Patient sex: M
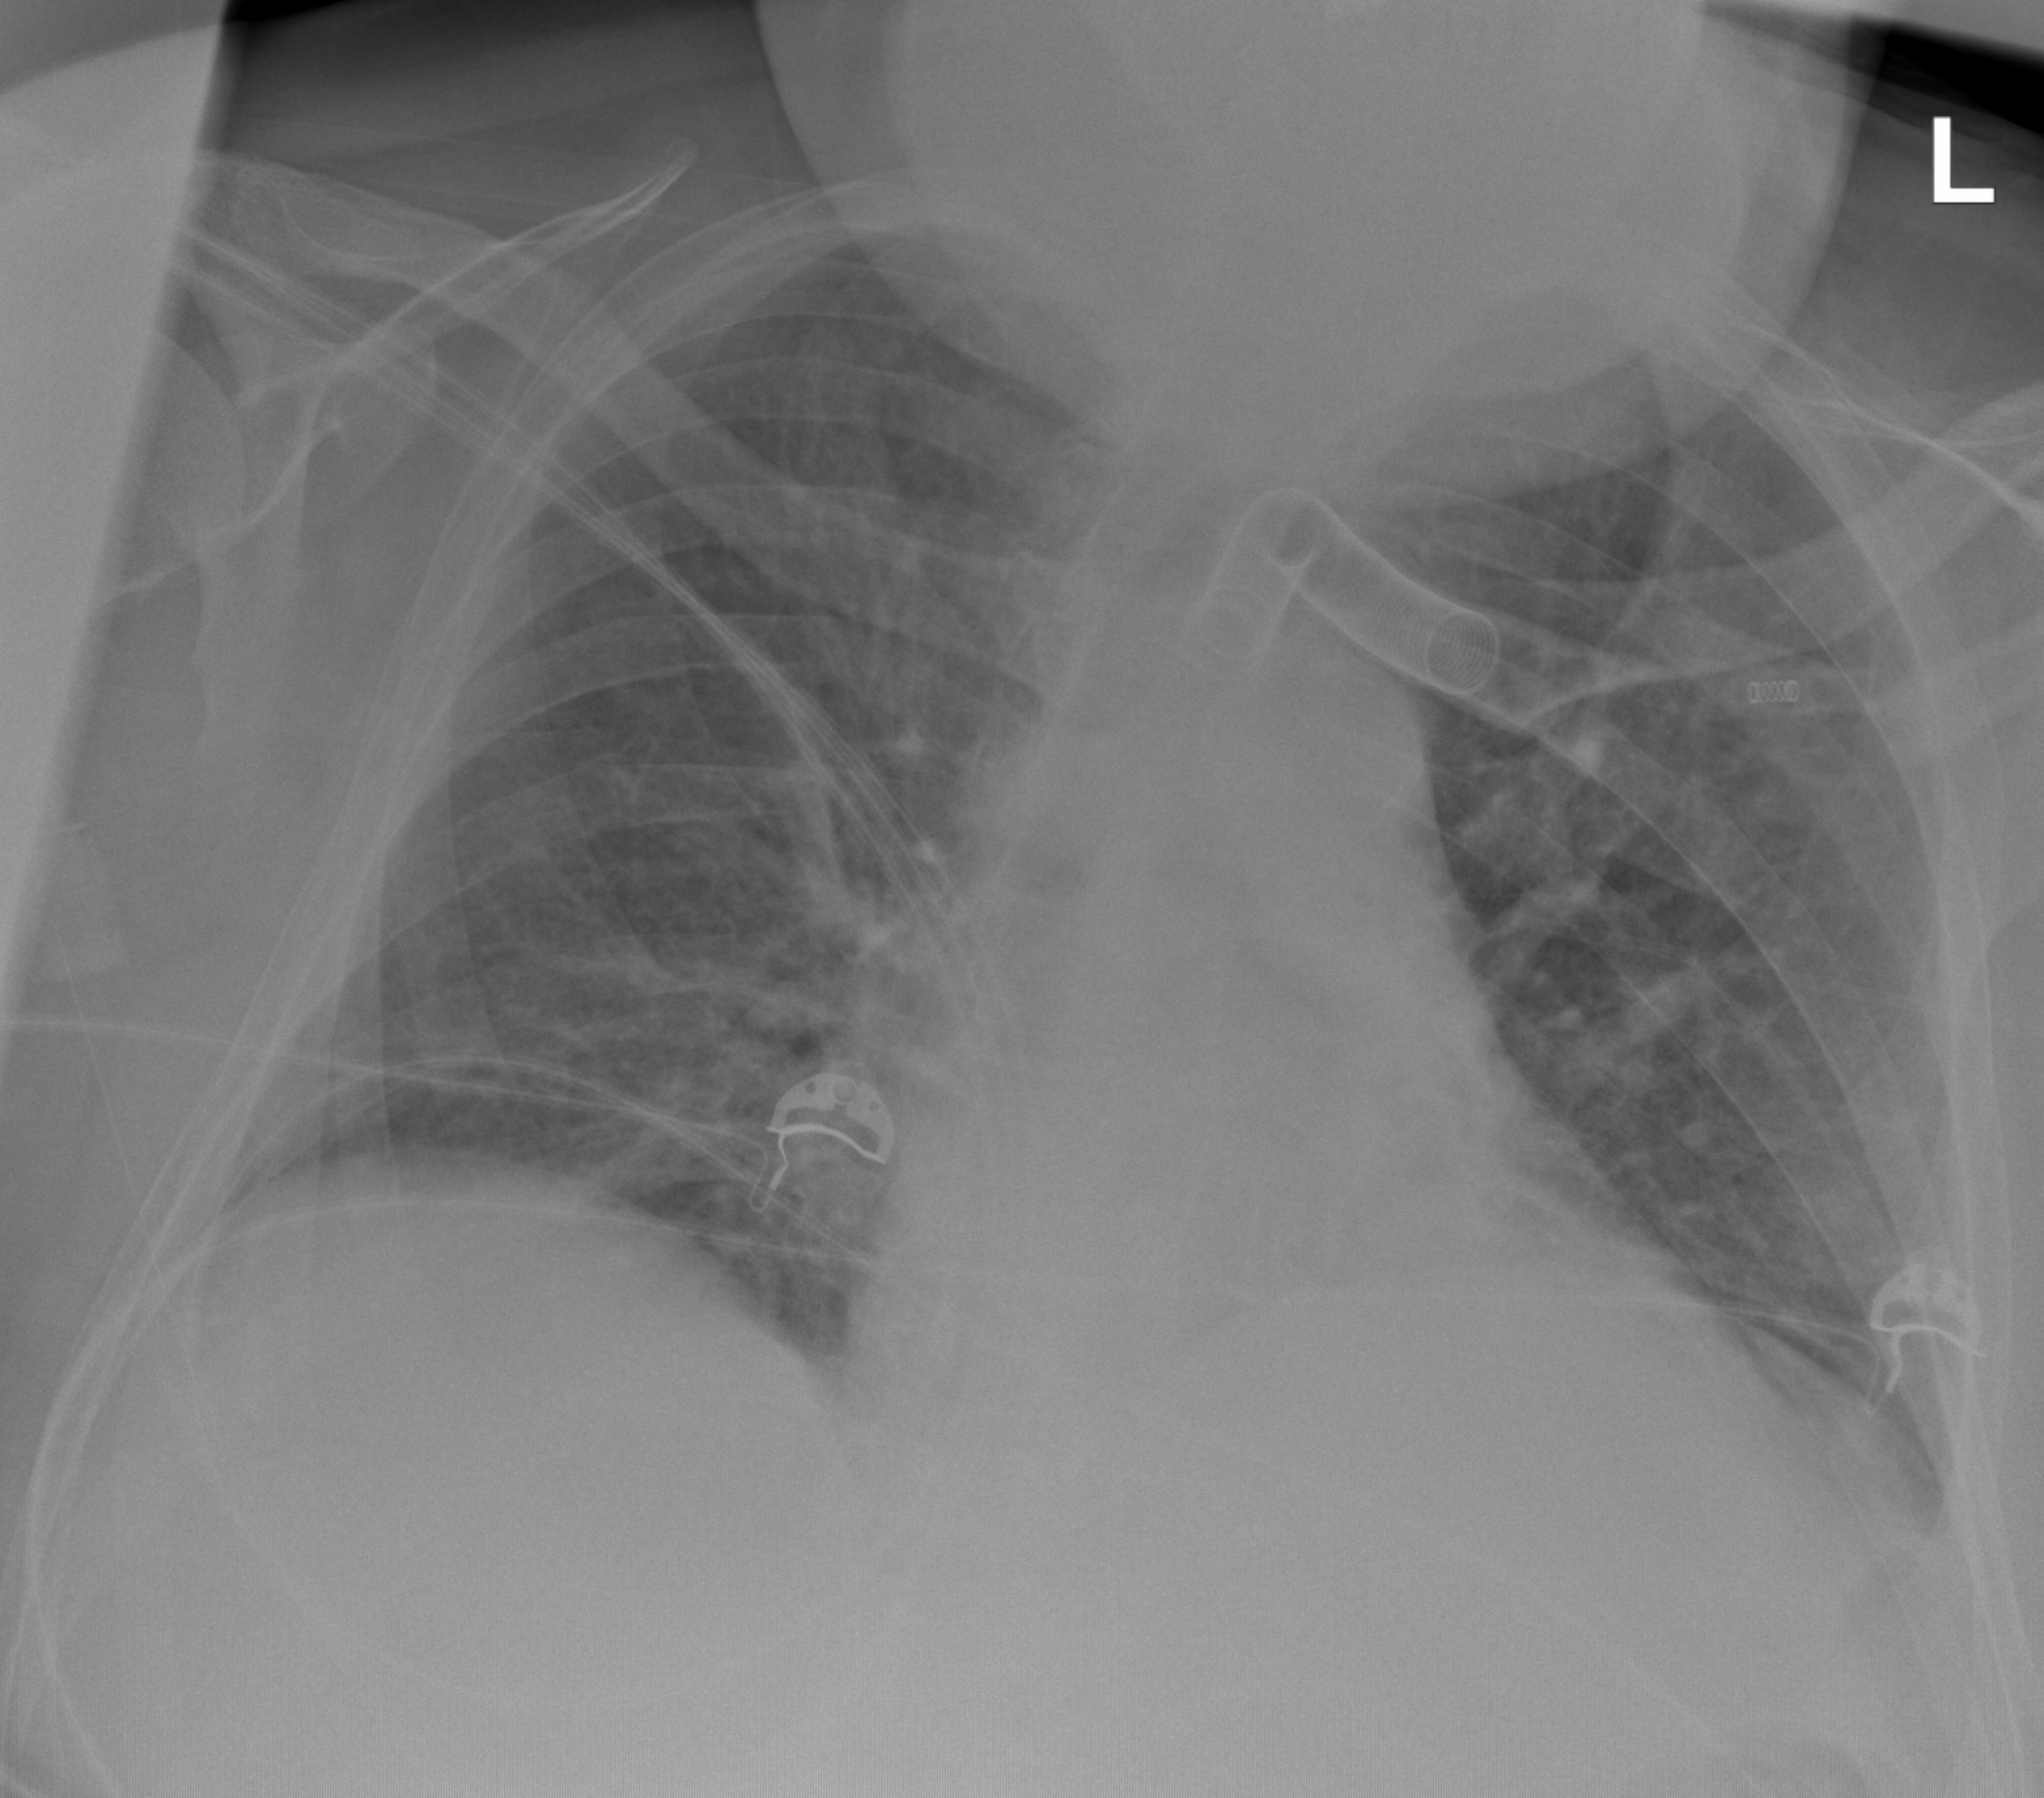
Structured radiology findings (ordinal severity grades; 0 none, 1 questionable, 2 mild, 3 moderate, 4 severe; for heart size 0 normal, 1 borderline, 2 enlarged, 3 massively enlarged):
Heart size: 1
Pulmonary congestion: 2
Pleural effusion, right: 0
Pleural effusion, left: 2
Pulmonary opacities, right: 2
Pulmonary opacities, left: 0
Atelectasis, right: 2
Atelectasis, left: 2